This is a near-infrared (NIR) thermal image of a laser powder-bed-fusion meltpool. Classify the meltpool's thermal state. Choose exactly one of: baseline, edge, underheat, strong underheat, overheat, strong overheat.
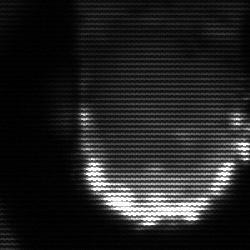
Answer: baseline